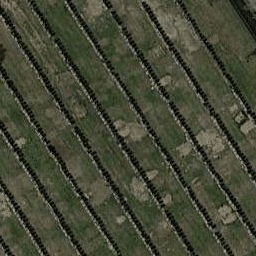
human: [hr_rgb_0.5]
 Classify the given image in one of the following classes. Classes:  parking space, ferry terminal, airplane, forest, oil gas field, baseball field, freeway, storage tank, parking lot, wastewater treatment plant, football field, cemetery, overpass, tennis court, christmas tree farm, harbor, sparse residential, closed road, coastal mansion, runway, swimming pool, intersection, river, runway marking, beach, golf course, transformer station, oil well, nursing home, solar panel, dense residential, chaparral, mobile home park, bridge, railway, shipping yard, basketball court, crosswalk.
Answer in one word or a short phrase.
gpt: cemetery